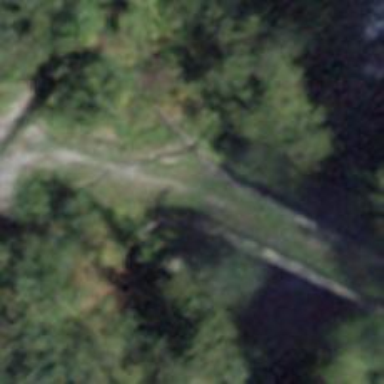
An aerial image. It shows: Grassy path crossing bridge with arch structure.